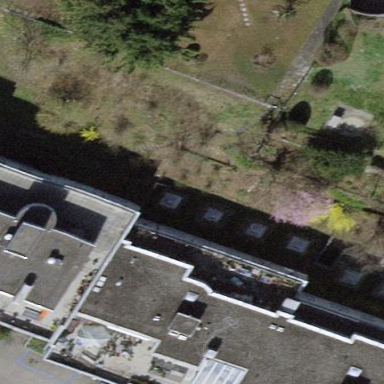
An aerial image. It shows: Apartment building with flat roof.